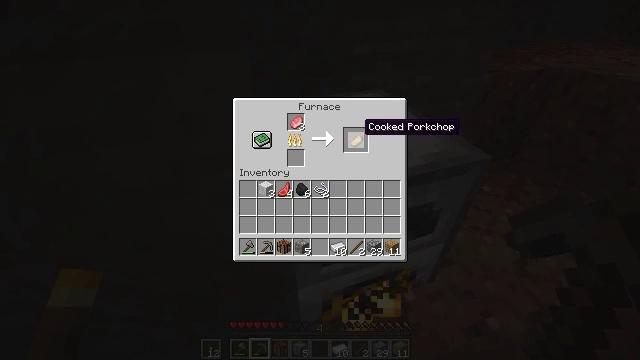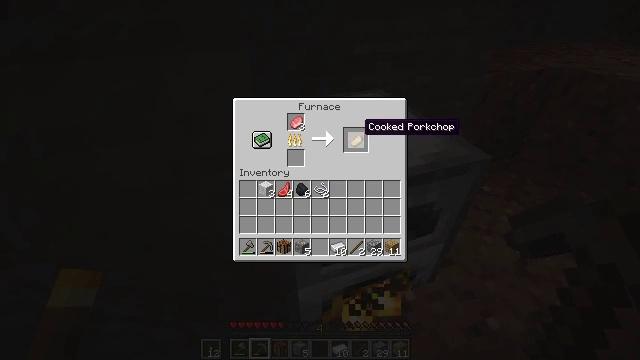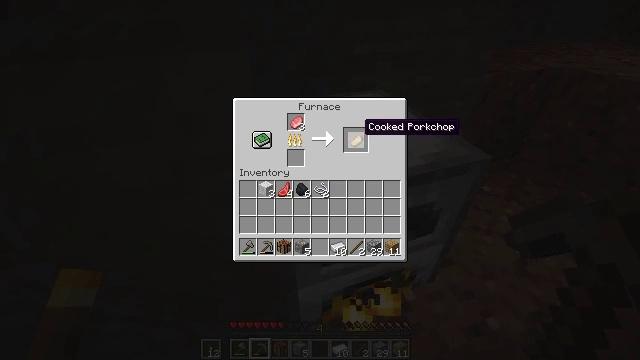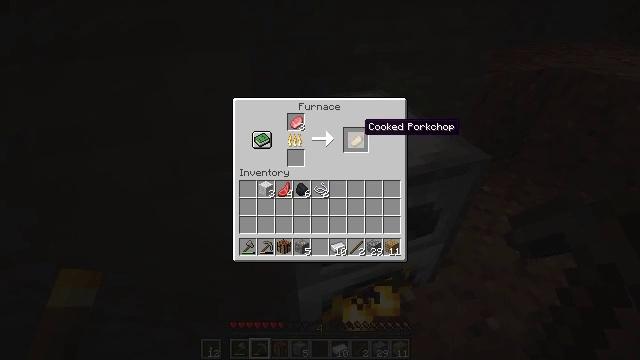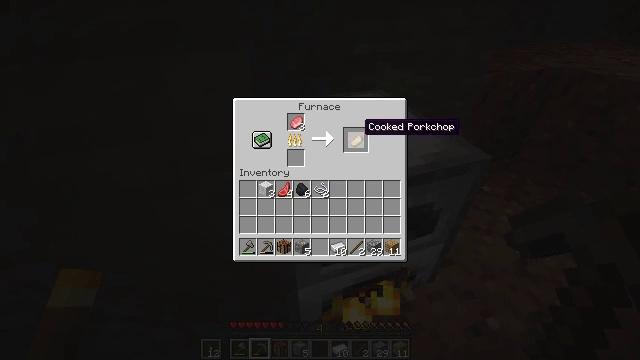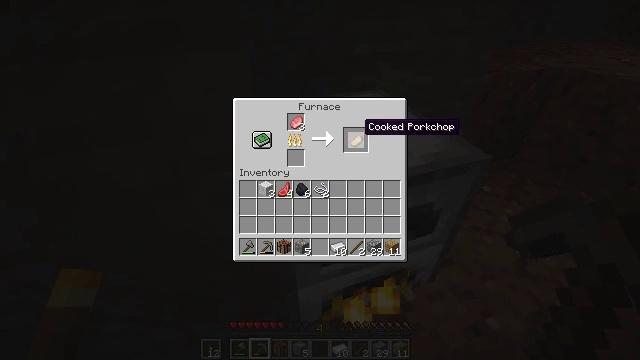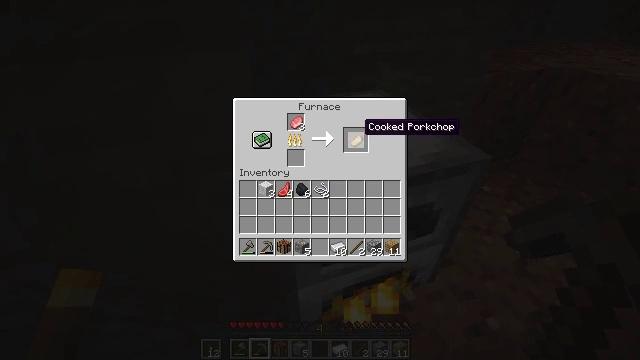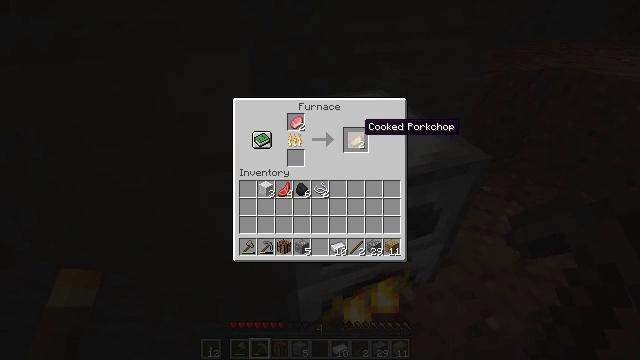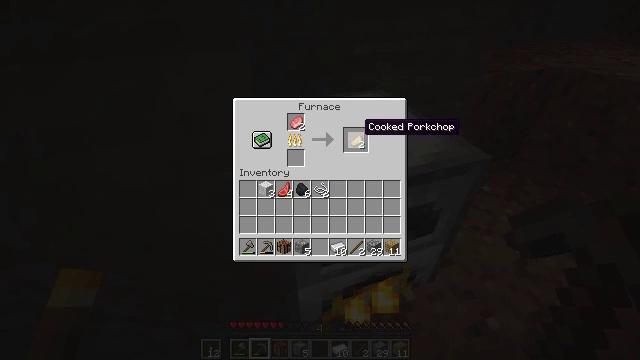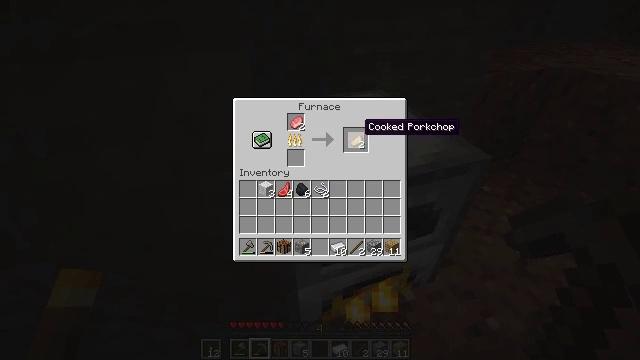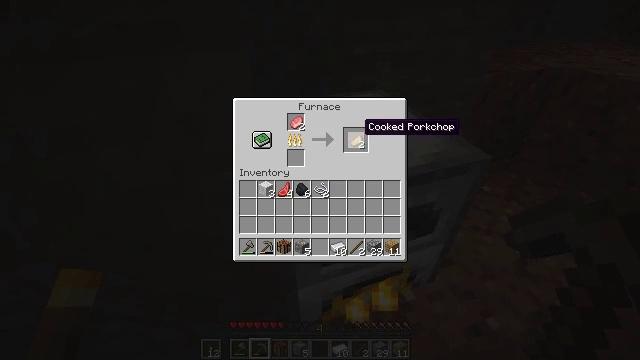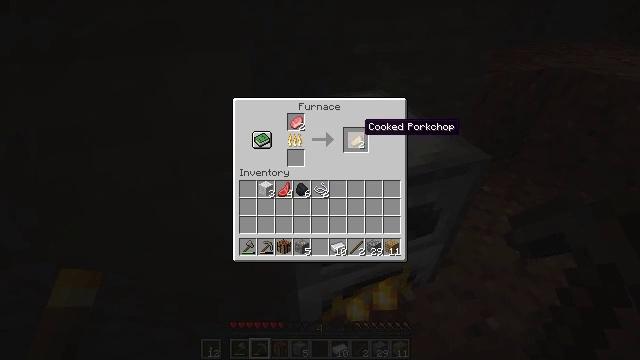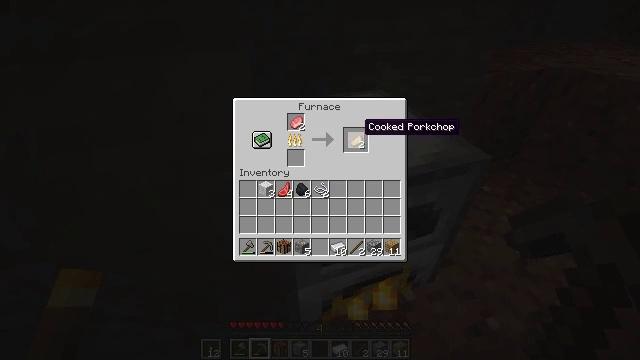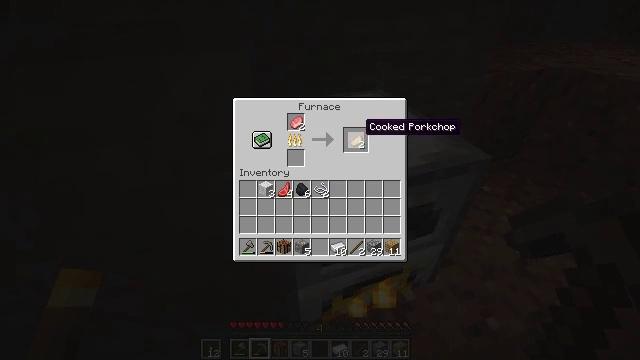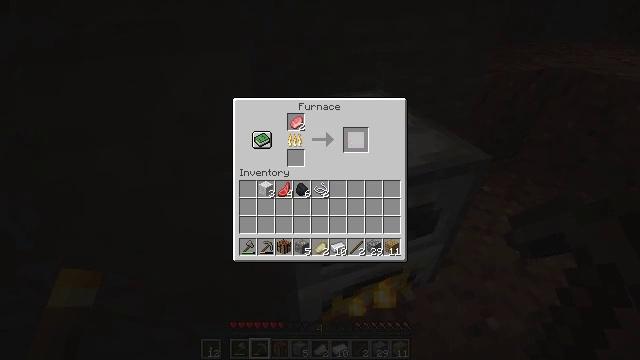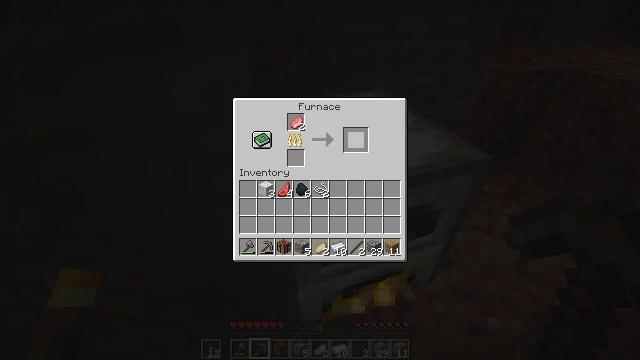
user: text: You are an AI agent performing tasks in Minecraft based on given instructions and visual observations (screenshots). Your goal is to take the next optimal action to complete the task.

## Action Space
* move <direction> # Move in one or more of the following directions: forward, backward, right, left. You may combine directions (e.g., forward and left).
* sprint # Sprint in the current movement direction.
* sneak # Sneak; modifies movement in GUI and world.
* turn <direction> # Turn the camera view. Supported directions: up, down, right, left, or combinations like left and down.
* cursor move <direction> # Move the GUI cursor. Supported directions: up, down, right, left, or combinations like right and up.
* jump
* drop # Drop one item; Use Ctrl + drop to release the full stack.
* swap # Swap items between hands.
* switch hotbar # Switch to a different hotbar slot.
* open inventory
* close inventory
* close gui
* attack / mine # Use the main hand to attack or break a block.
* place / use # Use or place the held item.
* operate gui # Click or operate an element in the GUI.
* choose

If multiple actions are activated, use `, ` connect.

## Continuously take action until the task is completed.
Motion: motion action
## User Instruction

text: Use the furnace to make a cooked porkchop.
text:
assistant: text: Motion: sneak
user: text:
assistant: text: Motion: sneak
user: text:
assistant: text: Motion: sneak
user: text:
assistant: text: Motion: sneak
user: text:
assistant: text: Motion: sneak
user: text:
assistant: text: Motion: sneak
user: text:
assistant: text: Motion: sneak
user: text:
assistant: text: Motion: sneak
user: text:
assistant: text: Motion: sneak
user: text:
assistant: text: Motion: sneak
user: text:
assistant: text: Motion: sneak
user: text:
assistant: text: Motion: sneak
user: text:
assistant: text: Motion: sneak
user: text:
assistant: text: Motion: sneak, operate gui
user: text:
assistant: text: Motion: sneak, operate gui
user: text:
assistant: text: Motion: sneak
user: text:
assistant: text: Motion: sneak, cursor move down
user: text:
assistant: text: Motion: sneak, cursor move down
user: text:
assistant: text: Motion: sneak